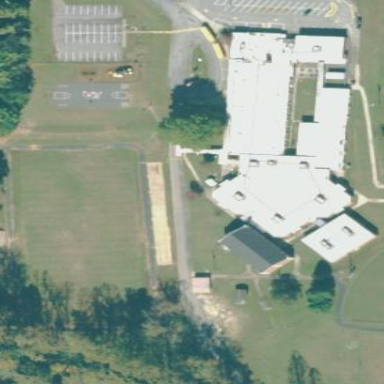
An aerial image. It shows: School building.